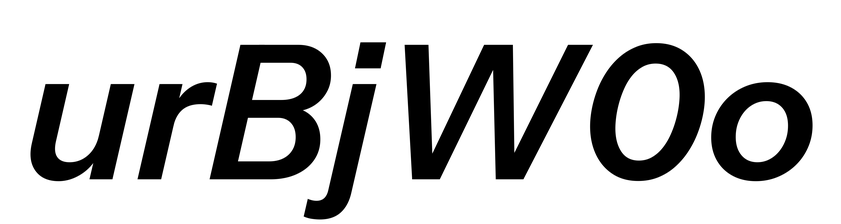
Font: InstrumentSans-Italic_SemiBold_Italic